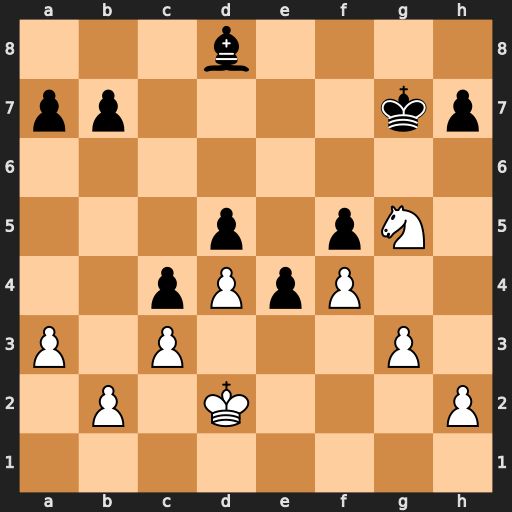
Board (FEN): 3b4/pp4kp/8/3p1pN1/2pPpP2/P1P3P1/1P1K3P/8
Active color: w
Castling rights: -
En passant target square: -
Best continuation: Ne6+ Kf6 Nxd8